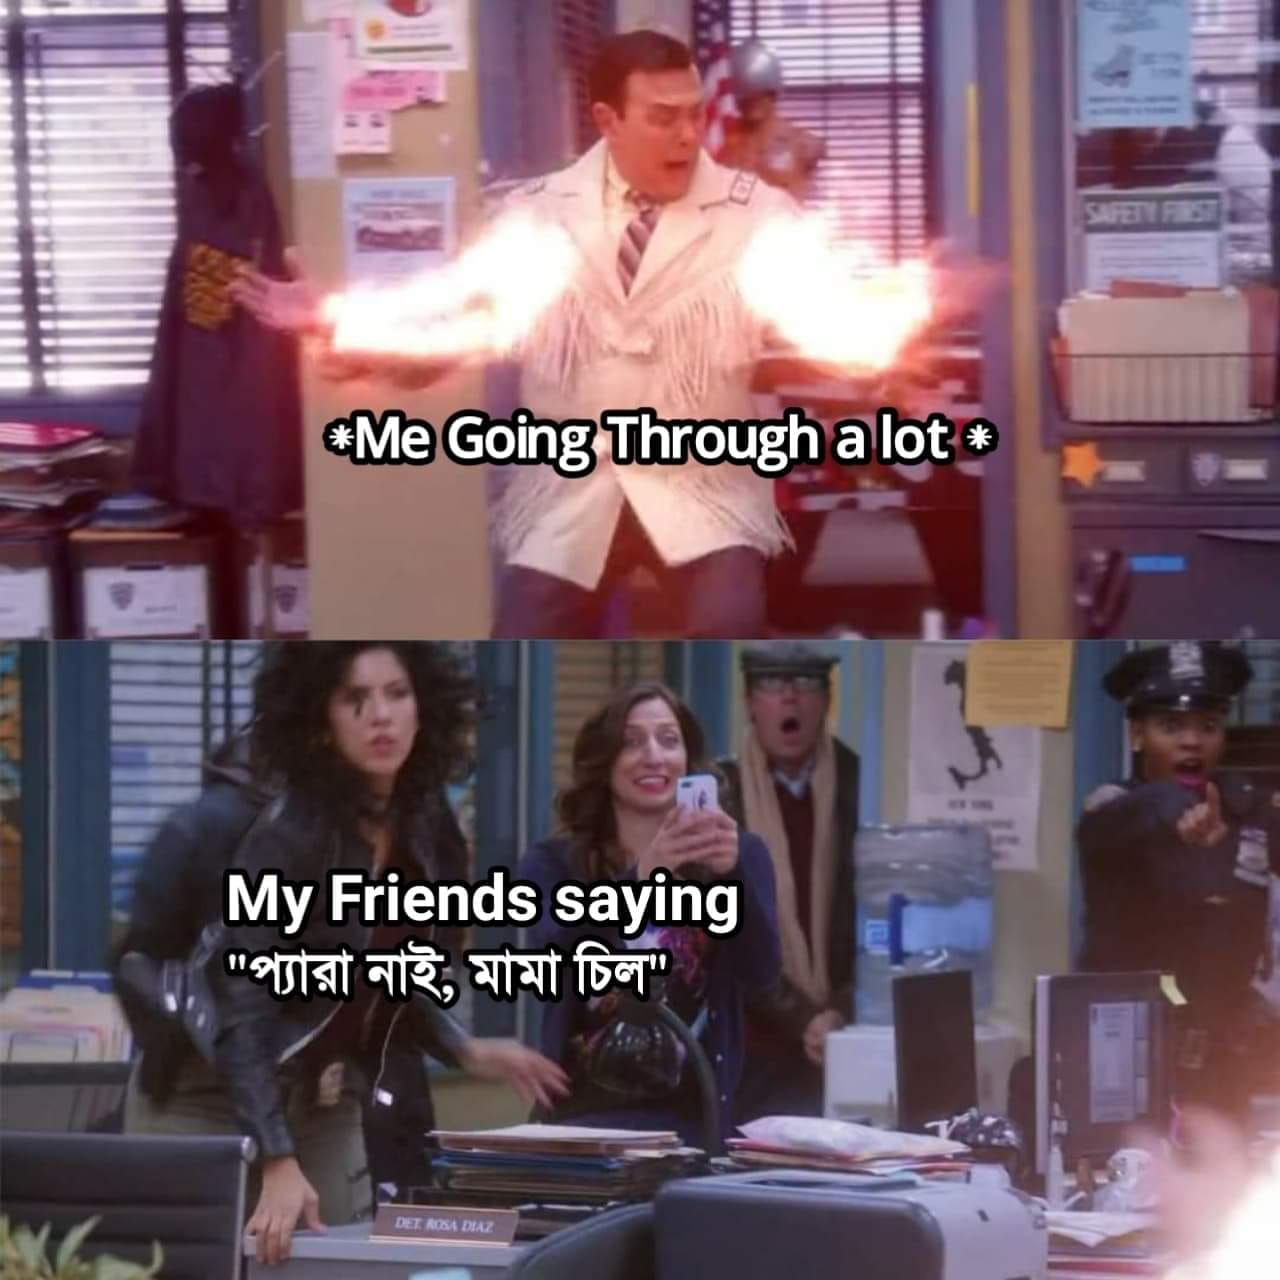
Caption: *Me Going Through a lot *     My Friends saying   " প্যারা নাই , মামা চিল "
Label: non-hate